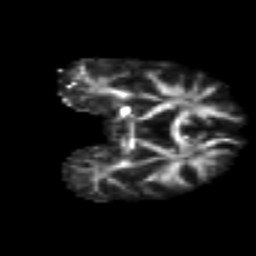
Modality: FA
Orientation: coronal
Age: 47
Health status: ill
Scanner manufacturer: philips
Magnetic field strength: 3 T
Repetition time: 9 s
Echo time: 0.127 s